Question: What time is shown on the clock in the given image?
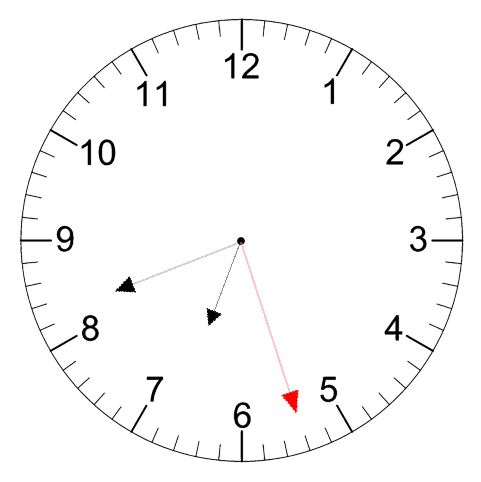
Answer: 06:41:27